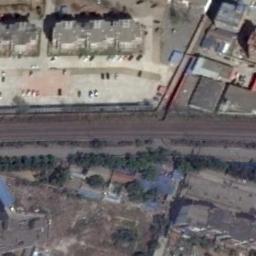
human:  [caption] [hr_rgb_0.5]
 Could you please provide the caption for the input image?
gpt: There are two parallel railway lines here .

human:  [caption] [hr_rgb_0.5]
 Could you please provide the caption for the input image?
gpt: Several buildings of different shapes are beside the railway .

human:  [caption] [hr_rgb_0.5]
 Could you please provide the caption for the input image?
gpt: The railway is next to some houses .

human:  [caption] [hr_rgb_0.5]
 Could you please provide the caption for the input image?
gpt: The railway is flanked by some buildings and a parking lot is on one side of the railway .

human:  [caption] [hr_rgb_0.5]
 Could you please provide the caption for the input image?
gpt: There are some green bushes and many buildings beside the railway .